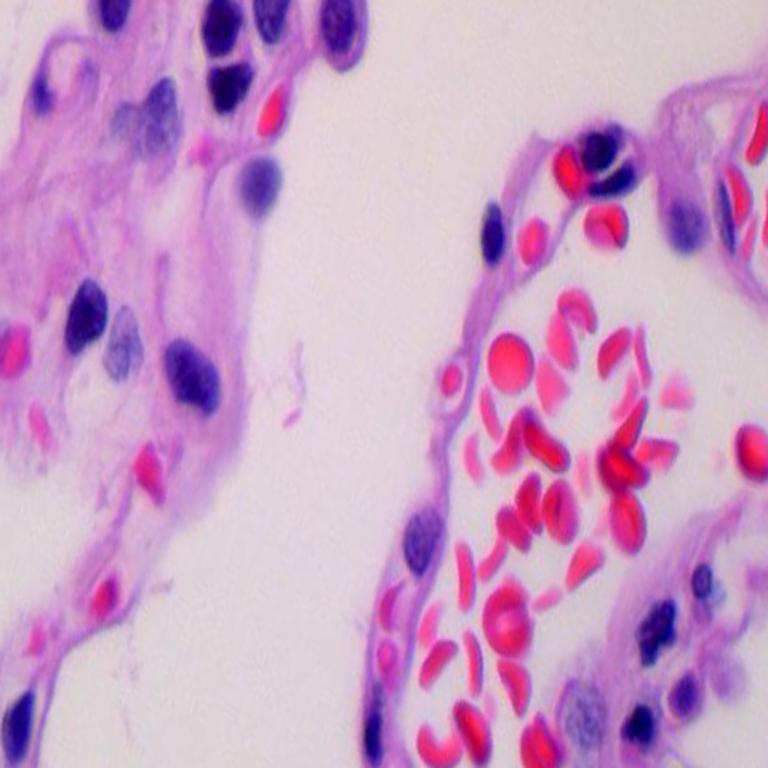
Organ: lung
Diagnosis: benign